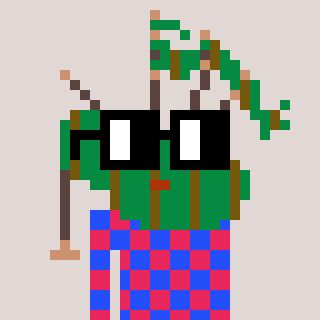
a pixel art character with square black glasses, a bagpipe-shaped head and a redpinkish-colored body on a warm background